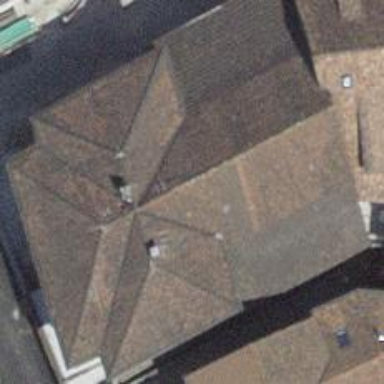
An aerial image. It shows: Building with tiled roof.